Aerial crown-view tile of a tropical tree (Barro Colorado Island, Panama), acquired 20250317:
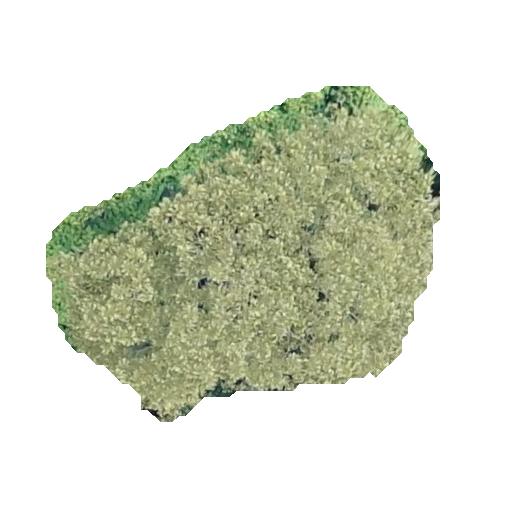
Species: Dipteryx oleifera
GBIF accepted scientific name: Dipteryx oleifera
Crown area: 133.543 m²